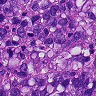
Metastatic tissue present: yes